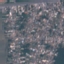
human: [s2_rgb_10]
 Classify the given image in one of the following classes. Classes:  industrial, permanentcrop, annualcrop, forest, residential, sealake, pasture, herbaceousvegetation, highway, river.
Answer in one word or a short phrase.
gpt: Residential